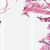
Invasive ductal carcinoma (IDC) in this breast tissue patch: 0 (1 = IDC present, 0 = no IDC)